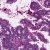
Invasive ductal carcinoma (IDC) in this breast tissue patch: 0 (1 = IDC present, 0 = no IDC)